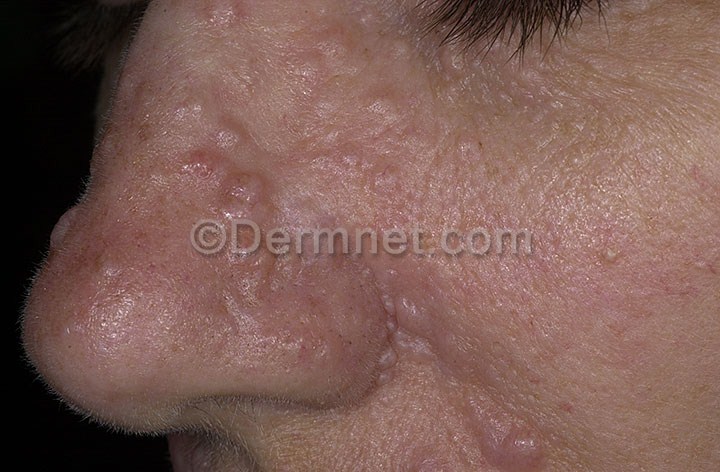
Disease: Seborrheic Keratoses and other Benign Tumors